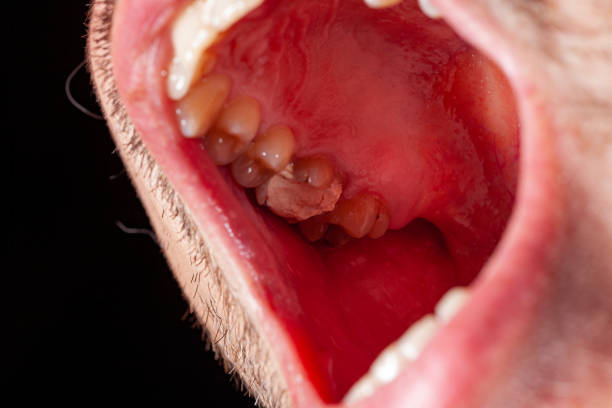
Condition: Gingivitis